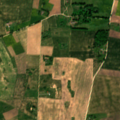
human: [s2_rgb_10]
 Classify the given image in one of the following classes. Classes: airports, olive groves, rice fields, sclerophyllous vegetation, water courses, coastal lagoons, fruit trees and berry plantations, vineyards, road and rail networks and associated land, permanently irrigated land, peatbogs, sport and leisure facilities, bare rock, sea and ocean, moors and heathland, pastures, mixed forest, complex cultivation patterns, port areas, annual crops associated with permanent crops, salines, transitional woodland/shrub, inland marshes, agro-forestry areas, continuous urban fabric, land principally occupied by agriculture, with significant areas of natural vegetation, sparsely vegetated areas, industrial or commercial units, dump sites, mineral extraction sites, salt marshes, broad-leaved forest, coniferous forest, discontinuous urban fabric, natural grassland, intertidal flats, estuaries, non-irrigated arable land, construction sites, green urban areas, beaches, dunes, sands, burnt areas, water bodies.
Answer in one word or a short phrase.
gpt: non-irrigated arable land, complex cultivation patterns, land principally occupied by agriculture, with significant areas of natural vegetation